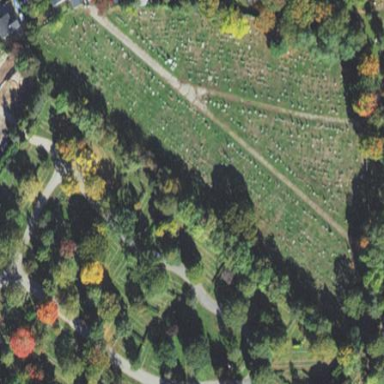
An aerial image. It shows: Cemetery.